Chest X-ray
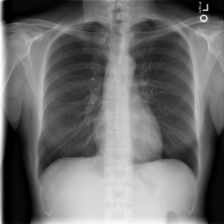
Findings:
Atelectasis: negative
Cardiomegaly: negative
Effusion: negative
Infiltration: negative
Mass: negative
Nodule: negative
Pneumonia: negative
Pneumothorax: negative
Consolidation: negative
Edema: negative
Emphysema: negative
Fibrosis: negative
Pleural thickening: negative
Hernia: negative